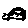
Label: hexagon